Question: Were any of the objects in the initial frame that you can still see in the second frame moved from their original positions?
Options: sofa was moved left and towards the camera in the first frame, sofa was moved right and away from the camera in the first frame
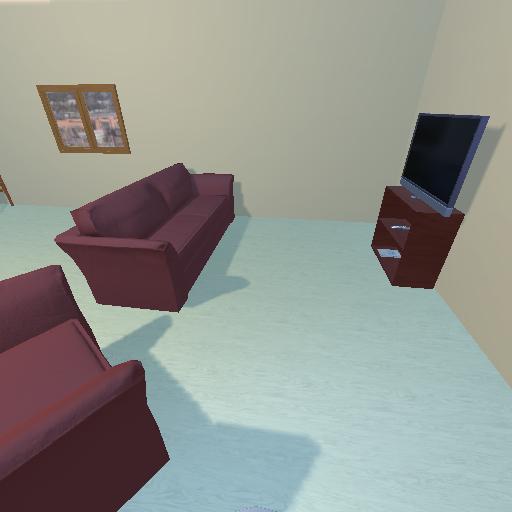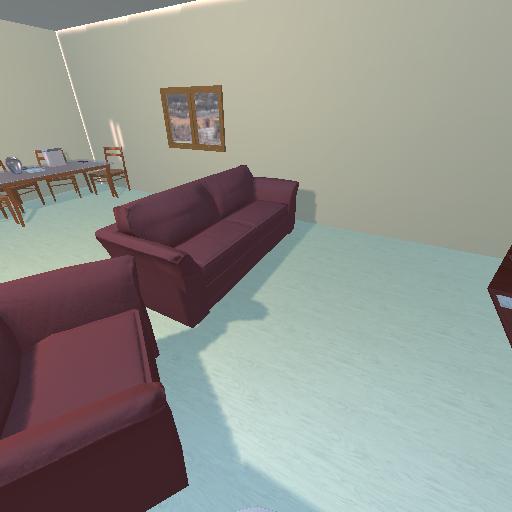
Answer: sofa was moved left and towards the camera in the first frame